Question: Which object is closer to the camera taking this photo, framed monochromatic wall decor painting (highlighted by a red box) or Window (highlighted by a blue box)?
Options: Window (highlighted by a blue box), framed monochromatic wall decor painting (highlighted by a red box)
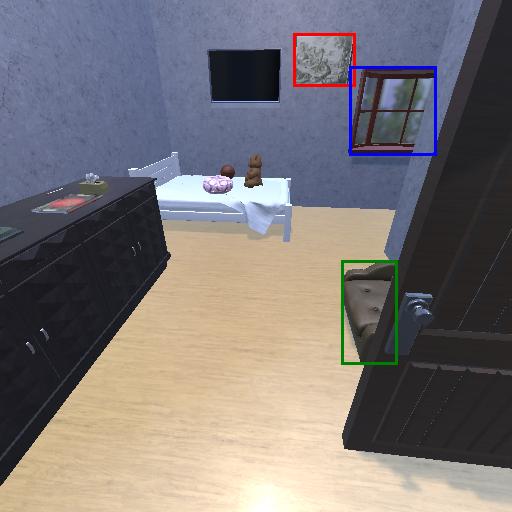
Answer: Window (highlighted by a blue box)